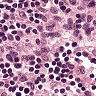
Metastatic tissue present: no